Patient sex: M
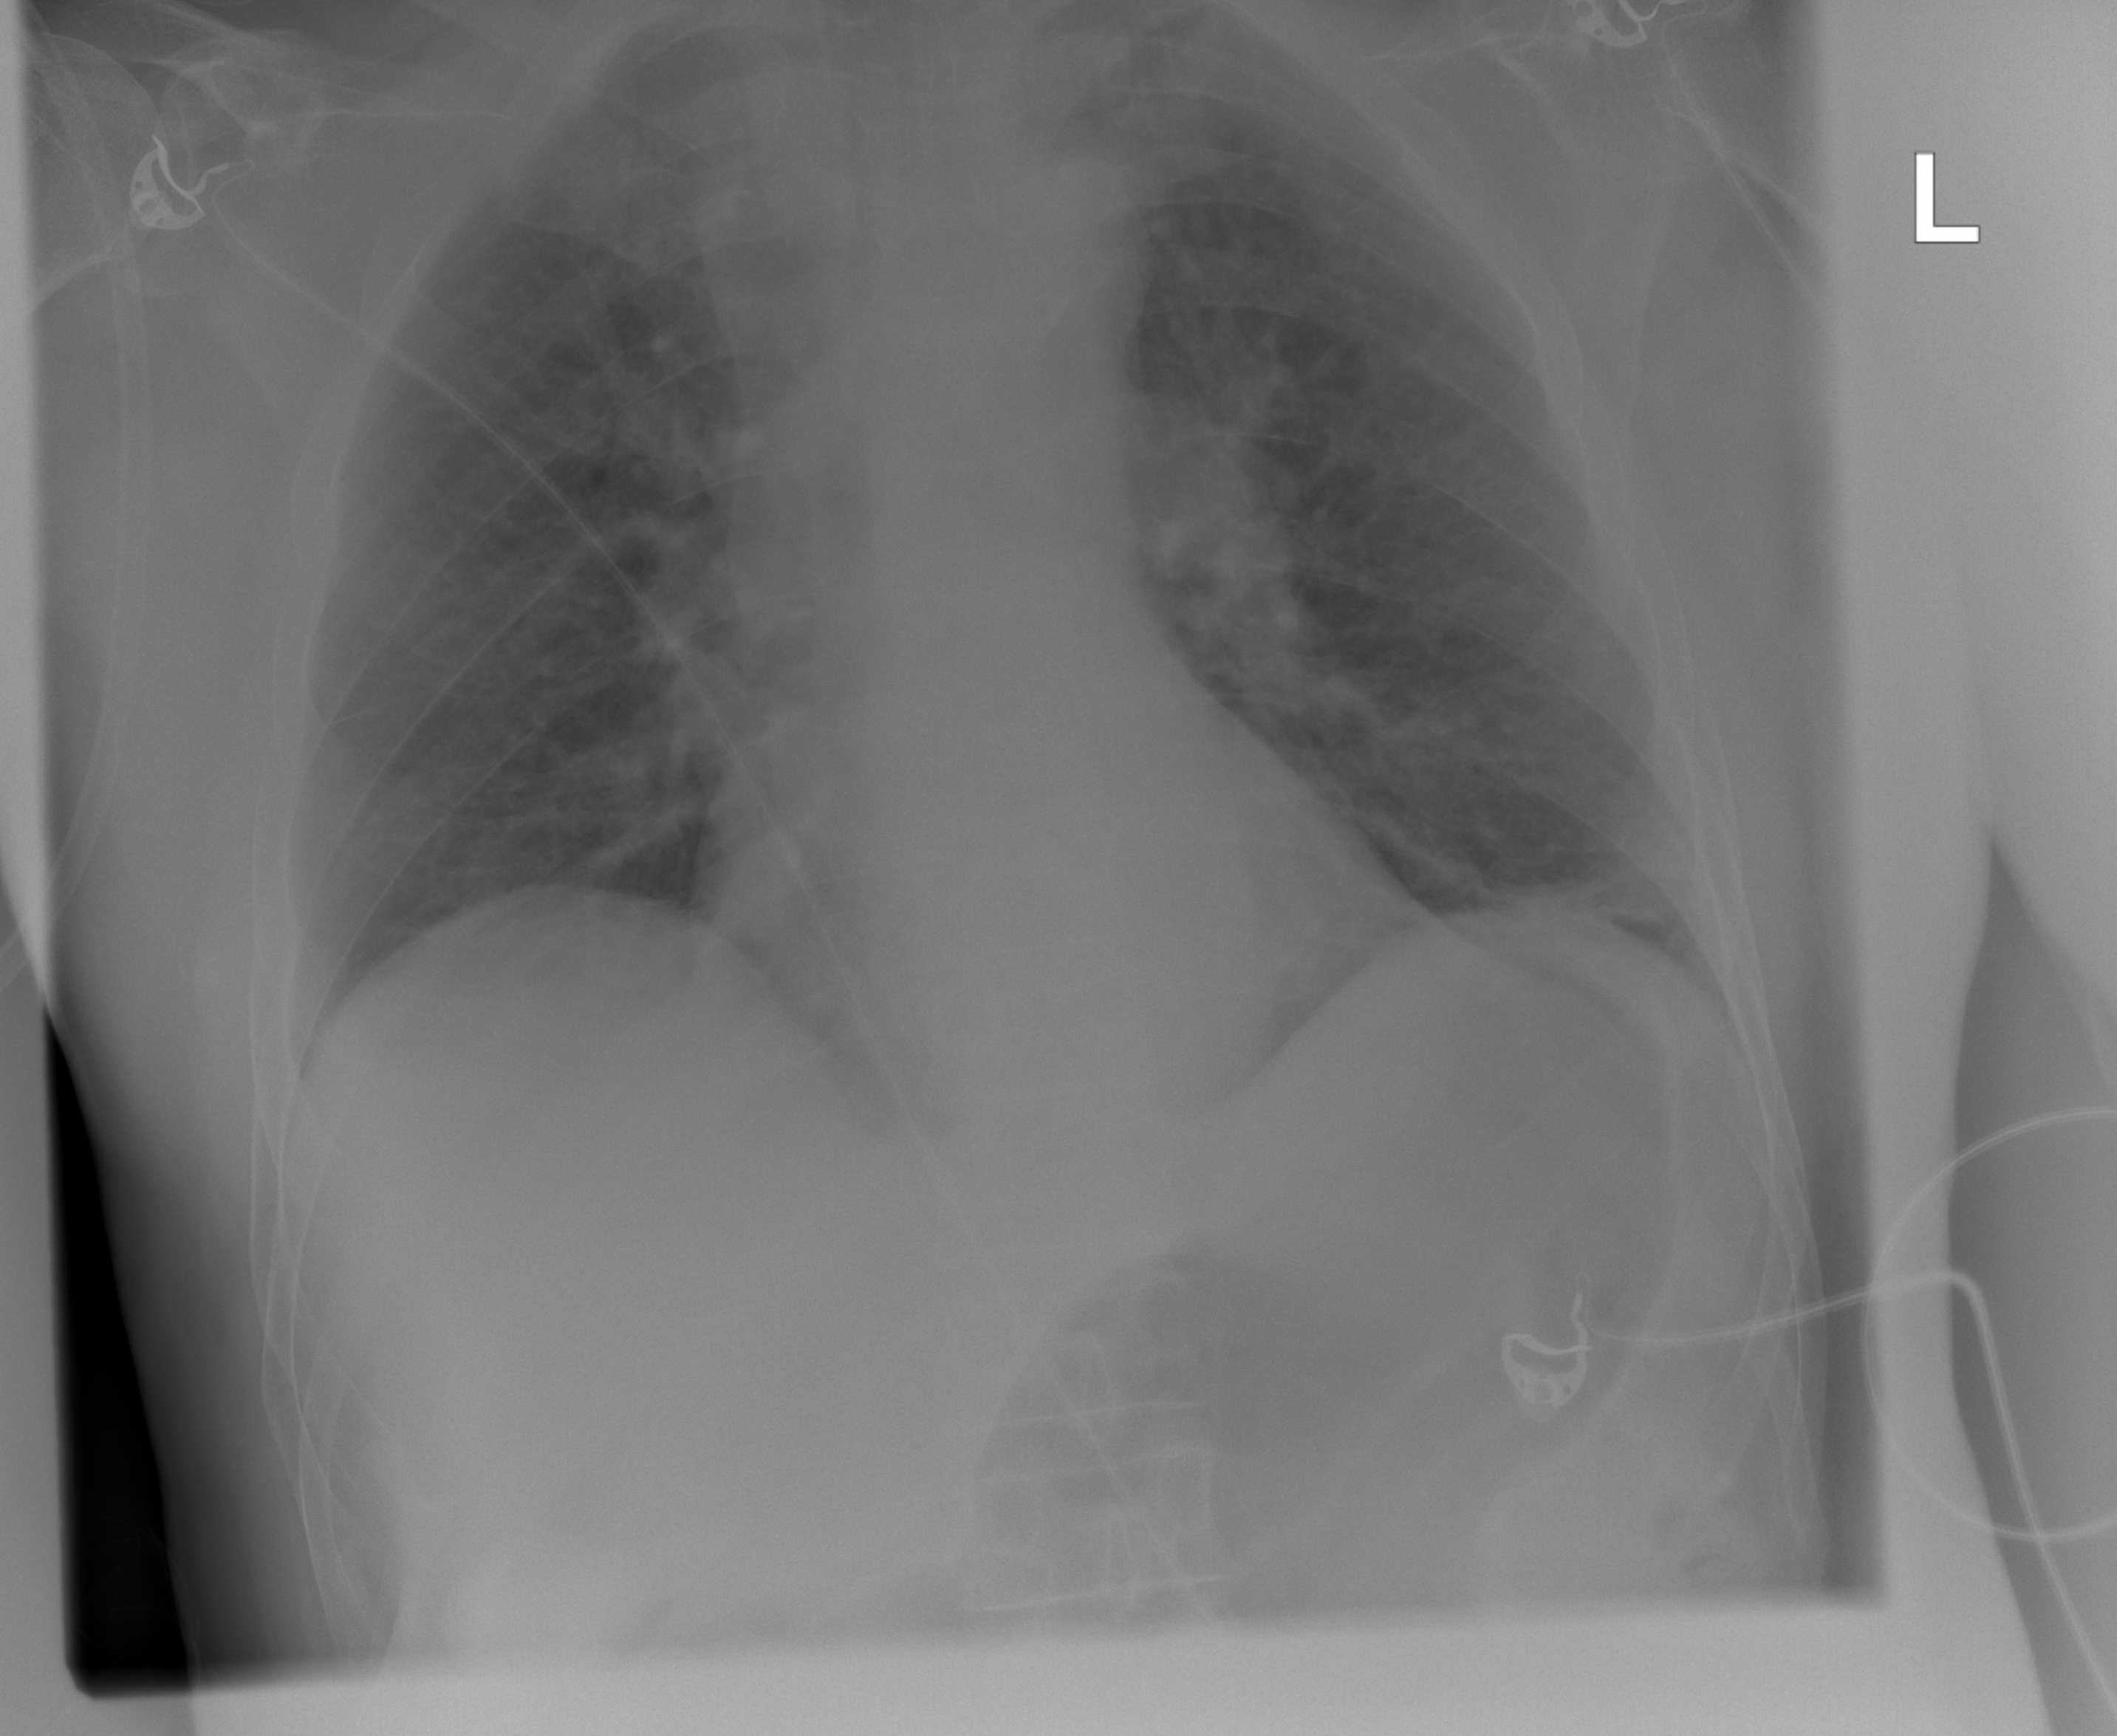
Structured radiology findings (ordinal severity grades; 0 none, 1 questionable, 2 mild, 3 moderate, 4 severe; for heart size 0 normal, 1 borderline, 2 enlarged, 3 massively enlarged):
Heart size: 0
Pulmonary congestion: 2
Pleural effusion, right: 0
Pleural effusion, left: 0
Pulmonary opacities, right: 0
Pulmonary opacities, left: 0
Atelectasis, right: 0
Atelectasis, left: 3